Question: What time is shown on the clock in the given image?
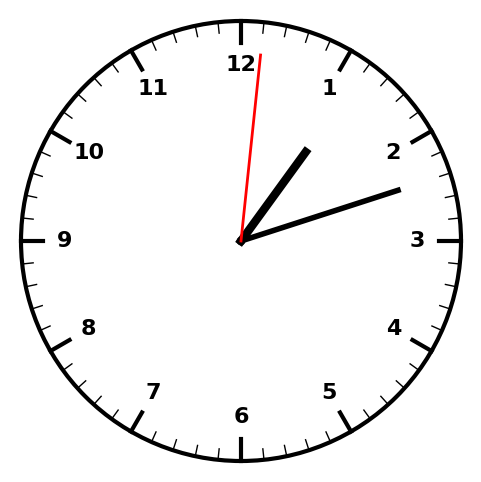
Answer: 01:12:01